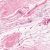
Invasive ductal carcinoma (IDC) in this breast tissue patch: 0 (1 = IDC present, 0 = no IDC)